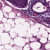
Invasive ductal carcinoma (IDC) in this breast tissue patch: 0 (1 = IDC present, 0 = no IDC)